Question: I try get all values from the row(where was click) of XtraReport.
I don't know why, but xrTableRow1_PreviewClick and xrTable1_PreviewClick don't work.
Works only xrTableCell4_PreviewClick. And through 'e.Brick.Text' I can get only value in cell.
'''
private void xrTableCell1_PreviewClick(object sender, PreviewMouseEventArgs e)
{
var tmp = e.Brick.Text;
}
'''
If I try:
'''
GetCurrentRow()
'''
It gives only first row. It's not what I need. )
How can I get all values from the row where was click? Or how I can get Row Index where click was?
My report looks like in designer:

Thanks in advance!
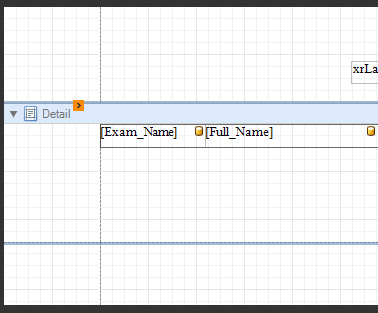
Answer: There is no simple way to access the corresponding data row using brick methods. When all the required bricks are generated, the report does not refer to a data source anymore. In other words, bricks do now know about the underlying data. They just contain a text, image, or other controls.
The simplest way to accomplish this task is to handle the XRControl's BeforePrint event and pass the corresponding data object (DataRowView or a custom object) to the XRControl's Tag property:
'''
private void xrLabel_BeforePrint(object sender, System.Drawing.Printing.PrintEventArgs e) {
// Obtain the current label.
XRLabel label = (XRLabel)sender;
//Obtain the parent Report
XtraReportBase parentReport = label.Report;
//Get the data object
object currentData = parentReport.GetCurrentRow();
//Pass this object to Tag
label.Tag = currentData;
}
'''
After that, it's possible to access the data object via the e.Brick.Value property in the PreviewClick event handler.